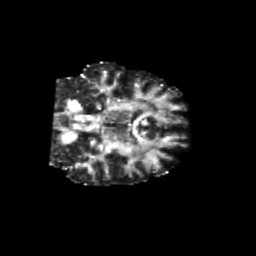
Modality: FA
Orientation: coronal
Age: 41
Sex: female
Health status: healthy
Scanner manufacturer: siemens
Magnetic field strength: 3 T
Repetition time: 10.8 s
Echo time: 0.082 s